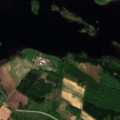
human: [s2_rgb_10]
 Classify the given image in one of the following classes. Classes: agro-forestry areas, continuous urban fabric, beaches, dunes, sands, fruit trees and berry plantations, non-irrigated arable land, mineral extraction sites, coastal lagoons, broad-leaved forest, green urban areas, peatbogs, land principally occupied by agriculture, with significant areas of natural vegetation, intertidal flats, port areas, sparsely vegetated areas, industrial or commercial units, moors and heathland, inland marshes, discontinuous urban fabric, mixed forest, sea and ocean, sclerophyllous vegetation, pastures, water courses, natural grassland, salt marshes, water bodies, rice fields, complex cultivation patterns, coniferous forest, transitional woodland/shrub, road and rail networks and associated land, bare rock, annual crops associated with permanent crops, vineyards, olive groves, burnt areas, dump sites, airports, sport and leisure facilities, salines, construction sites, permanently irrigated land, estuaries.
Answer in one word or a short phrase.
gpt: land principally occupied by agriculture, with significant areas of natural vegetation, broad-leaved forest, coniferous forest, mixed forest, water bodies